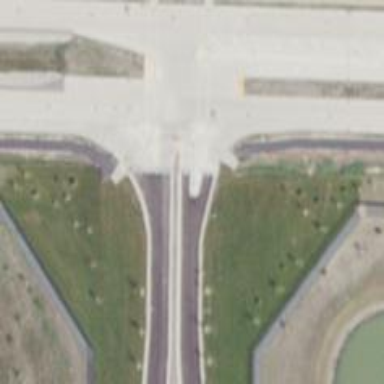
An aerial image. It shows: Marked path crossing.